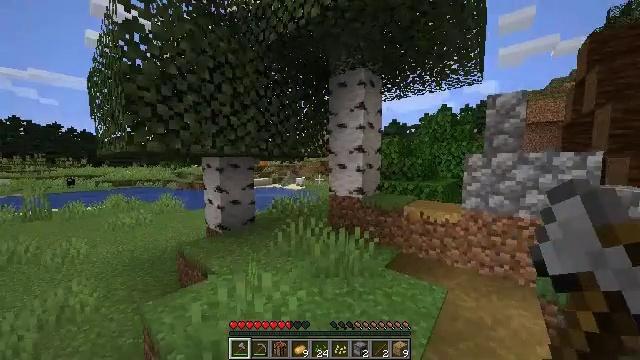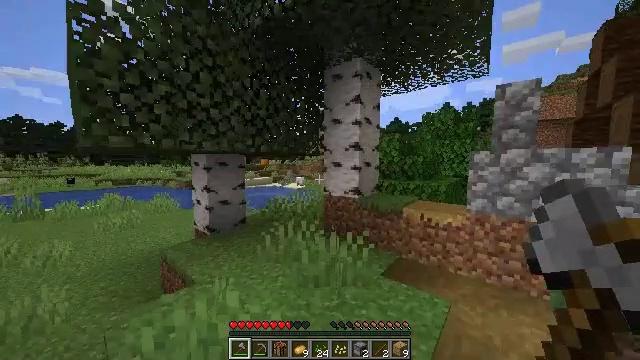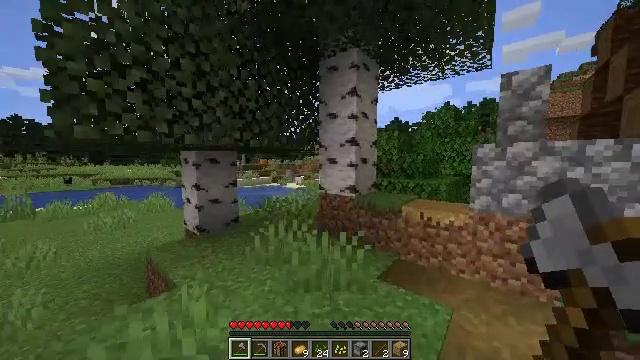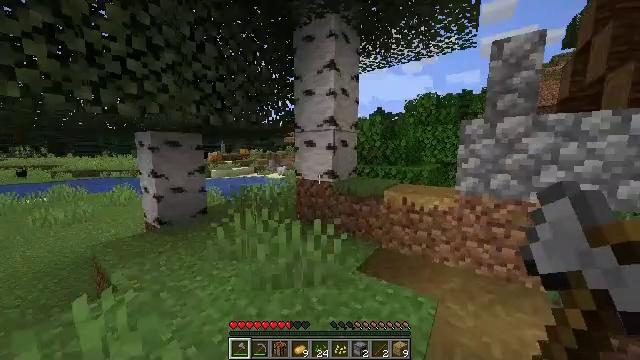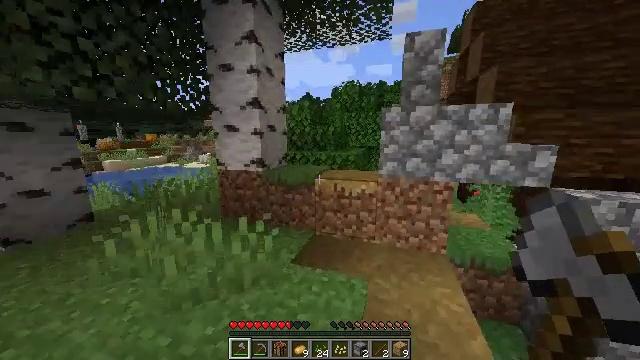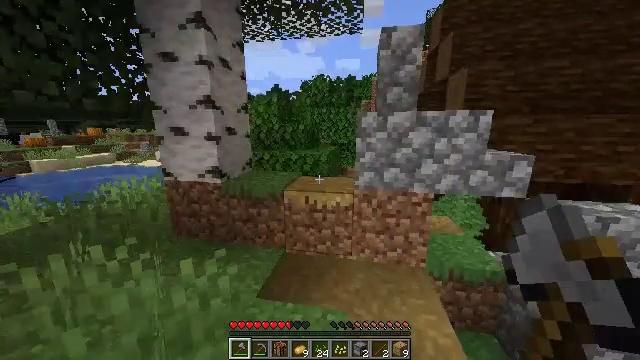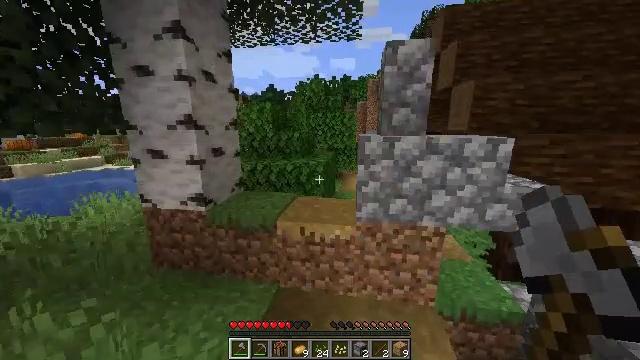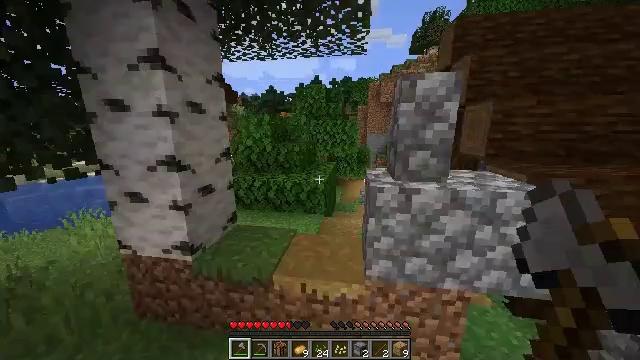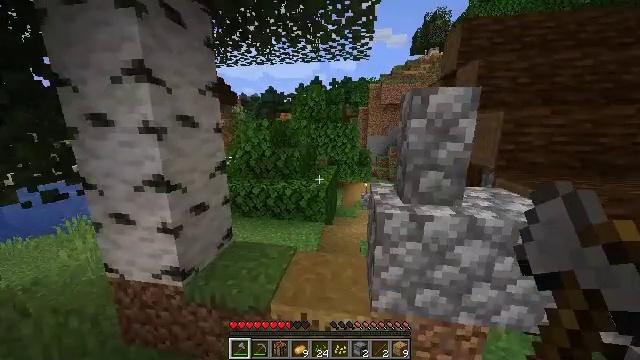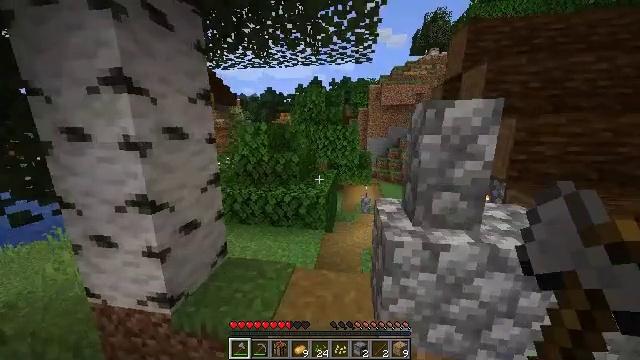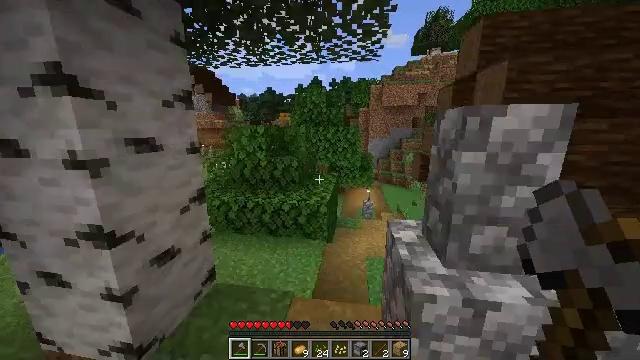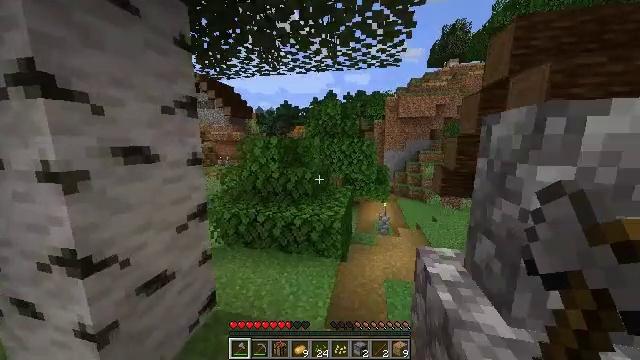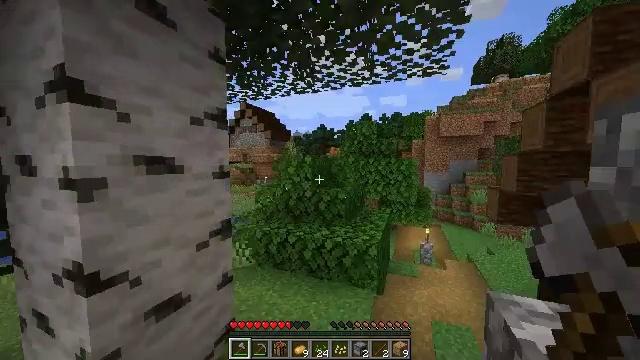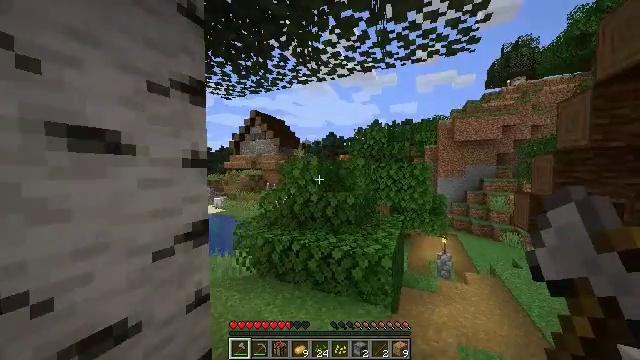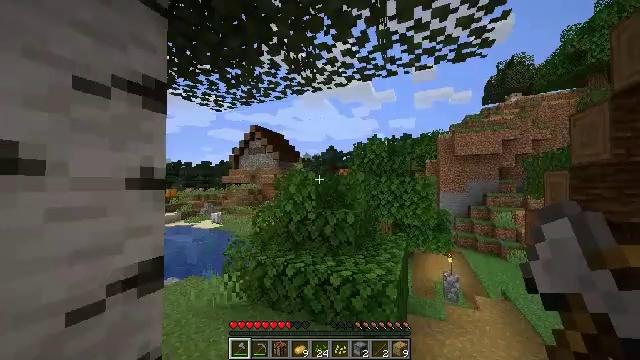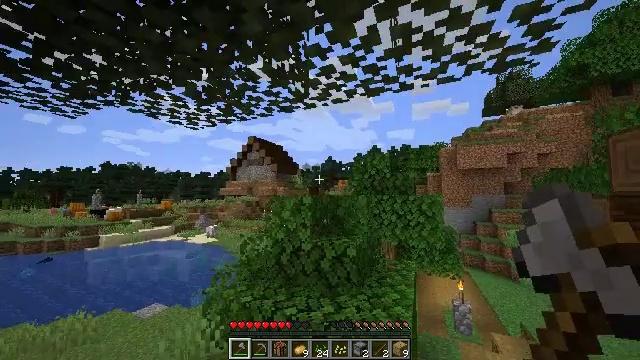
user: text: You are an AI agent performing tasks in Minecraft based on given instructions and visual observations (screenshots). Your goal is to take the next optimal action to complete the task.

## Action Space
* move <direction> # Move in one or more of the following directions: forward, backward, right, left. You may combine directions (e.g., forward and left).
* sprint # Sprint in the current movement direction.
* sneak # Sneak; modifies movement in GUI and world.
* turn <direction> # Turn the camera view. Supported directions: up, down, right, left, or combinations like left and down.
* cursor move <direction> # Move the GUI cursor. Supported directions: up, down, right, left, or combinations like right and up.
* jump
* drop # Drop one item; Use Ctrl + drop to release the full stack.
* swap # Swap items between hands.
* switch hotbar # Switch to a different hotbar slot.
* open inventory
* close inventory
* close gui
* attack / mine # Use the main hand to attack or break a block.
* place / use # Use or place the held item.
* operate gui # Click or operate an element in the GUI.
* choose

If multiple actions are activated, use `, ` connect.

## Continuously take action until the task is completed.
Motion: motion action
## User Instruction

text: Take down the purple bed.
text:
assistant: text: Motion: move forward, sprint, jump
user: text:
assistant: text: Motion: move forward, sprint, jump
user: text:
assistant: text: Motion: move forward, sprint, turn right and down, jump
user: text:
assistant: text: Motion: move forward, sprint, turn right and down, jump
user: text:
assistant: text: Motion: move forward, sprint, turn right and down, jump
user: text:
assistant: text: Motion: move forward, sprint, turn right, jump
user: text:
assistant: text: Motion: move forward, sprint, jump
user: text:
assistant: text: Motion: move forward, sprint, jump
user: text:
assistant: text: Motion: move forward, sprint, jump
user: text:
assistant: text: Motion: move forward, sprint, jump
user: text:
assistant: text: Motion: move forward, sprint, turn left and up, jump
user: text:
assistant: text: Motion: move forward, sprint, turn left and up, jump
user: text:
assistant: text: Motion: move forward, sprint, turn left and up, jump
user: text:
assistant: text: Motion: move forward, sprint, turn up, jump
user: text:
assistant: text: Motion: move forward, sprint, turn up, jump
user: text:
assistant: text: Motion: move forward, sprint, jump
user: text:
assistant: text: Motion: move forward, sprint, jump
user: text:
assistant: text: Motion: move forward, sprint, jump
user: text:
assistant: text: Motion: move forward, sprint, turn right and down, jump
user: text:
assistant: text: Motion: move forward, sprint, turn right and down, jump
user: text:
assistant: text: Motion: move forward, sprint, turn right and down, jump
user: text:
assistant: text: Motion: move forward, sprint, turn right and down, jump
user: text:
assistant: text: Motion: move forward, sprint, jump
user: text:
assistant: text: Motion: move forward, sprint, jump
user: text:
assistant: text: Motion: move forward, sprint, jump
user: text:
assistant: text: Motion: move forward, sprint, jump
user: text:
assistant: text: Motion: move forward, sprint, jump
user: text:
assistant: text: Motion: move forward, sprint, turn up, jump
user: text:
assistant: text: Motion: move forward and move right, sprint, jump
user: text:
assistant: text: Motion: move forward and move right, sprint, jump